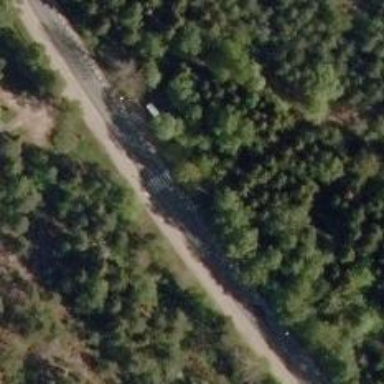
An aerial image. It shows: Asphalt cycleway.